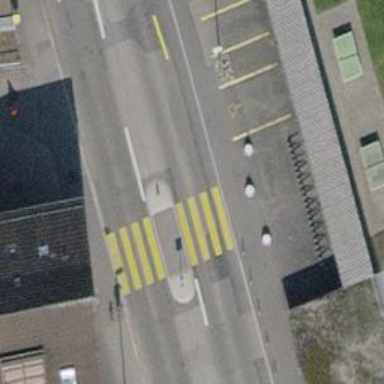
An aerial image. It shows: Kerb serving as barrier.